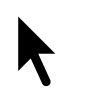
Cursor type: arrow
OS/theme: linux-notwaita
Variant: black